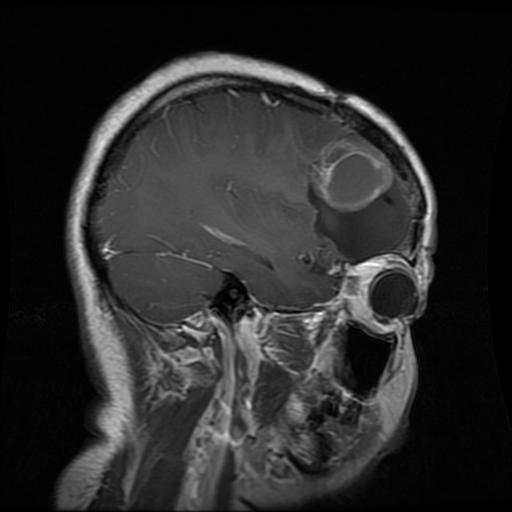
Label: glioma